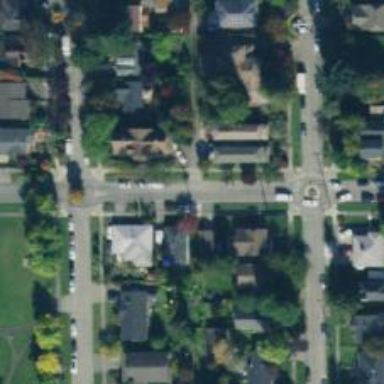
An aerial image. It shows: Residential road with separate sidewalk.